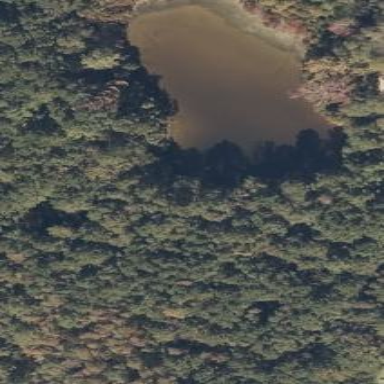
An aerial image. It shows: Pond with natural water.